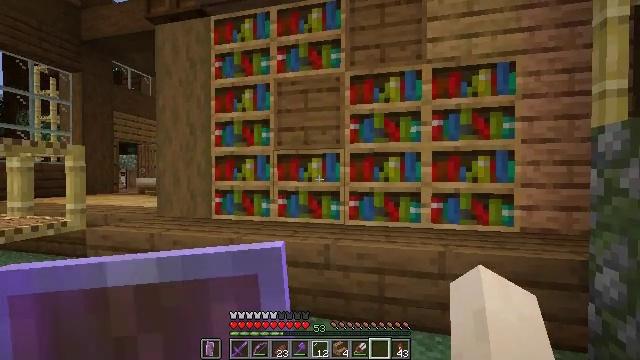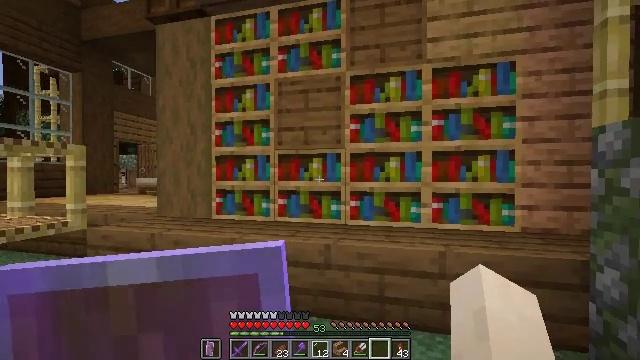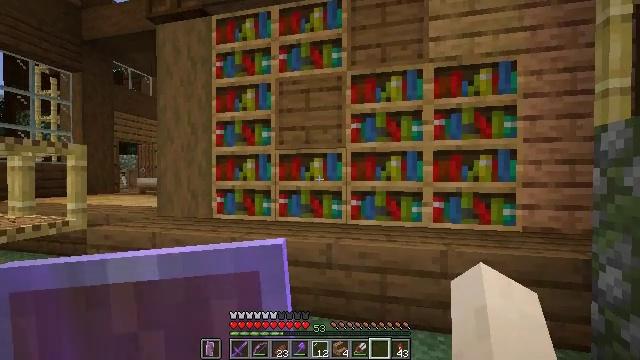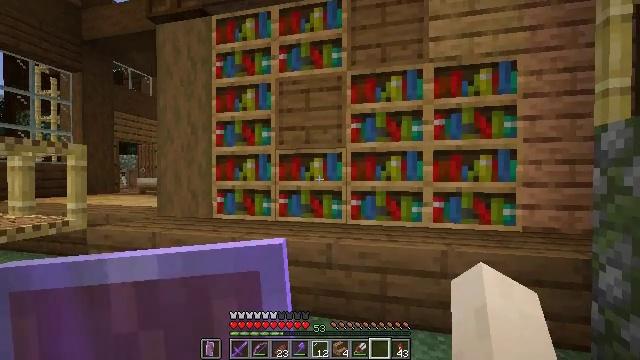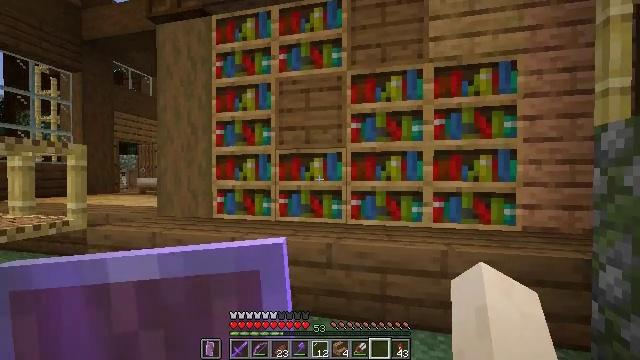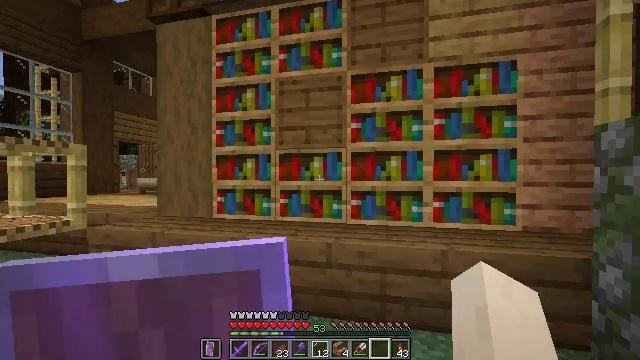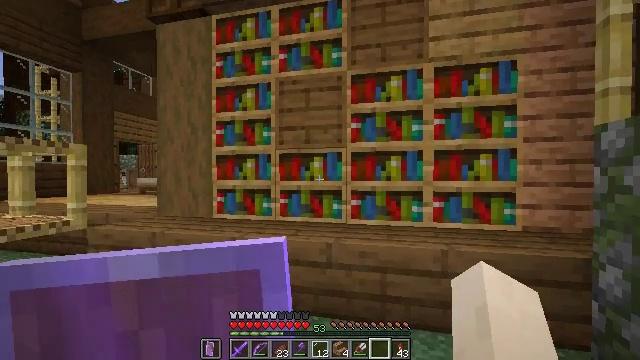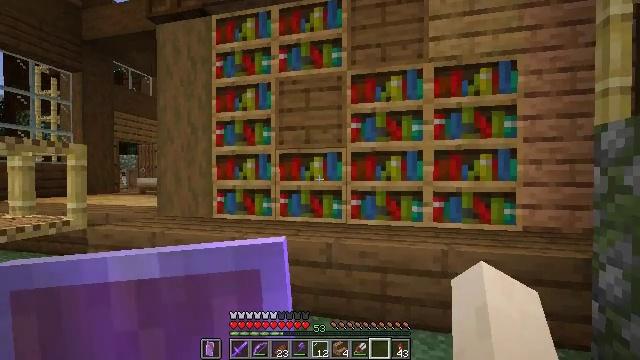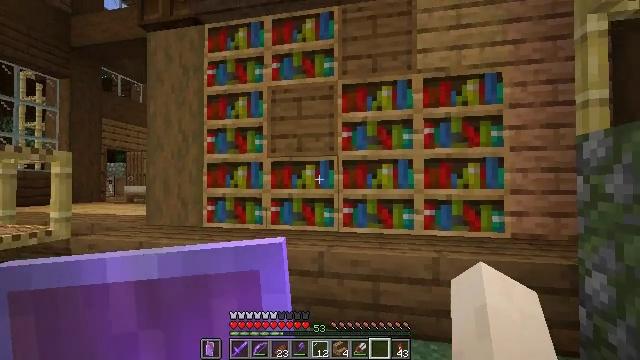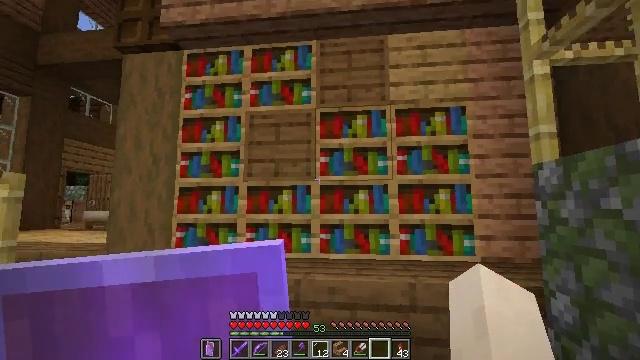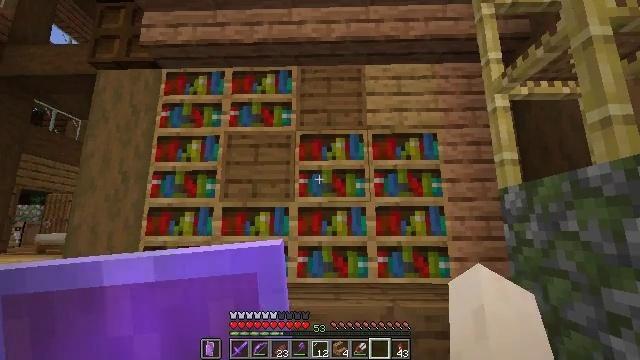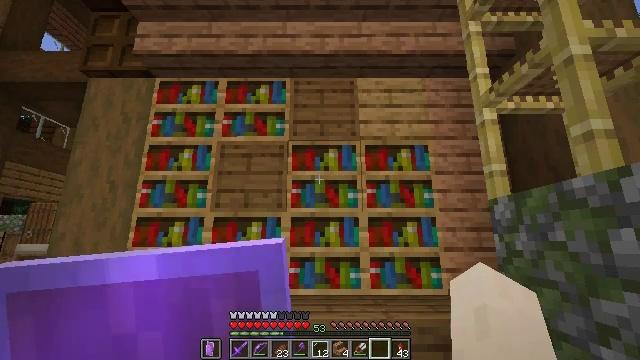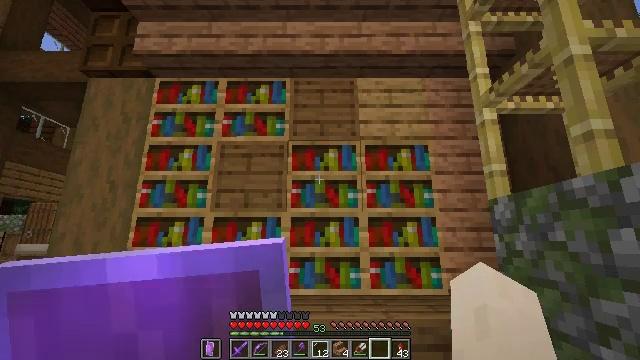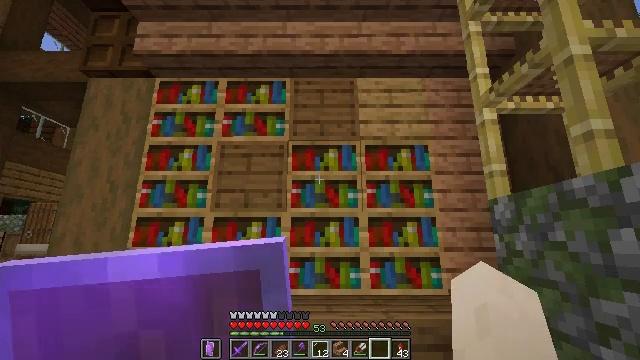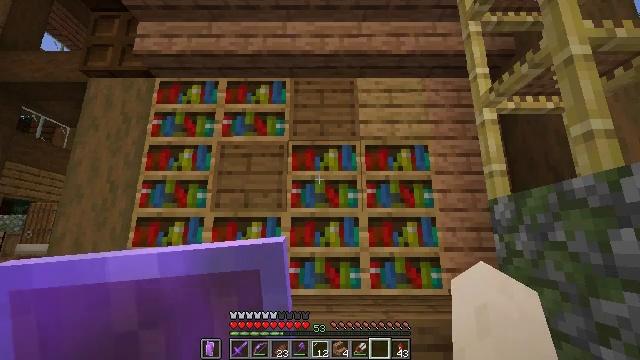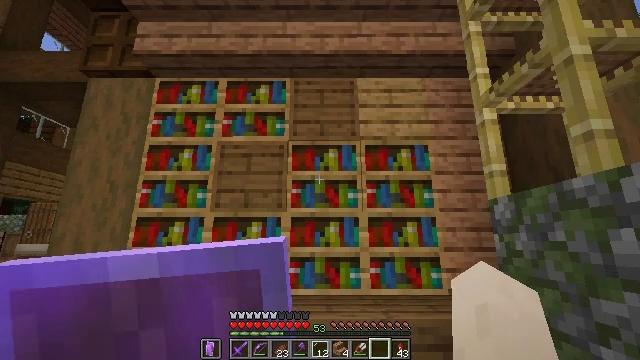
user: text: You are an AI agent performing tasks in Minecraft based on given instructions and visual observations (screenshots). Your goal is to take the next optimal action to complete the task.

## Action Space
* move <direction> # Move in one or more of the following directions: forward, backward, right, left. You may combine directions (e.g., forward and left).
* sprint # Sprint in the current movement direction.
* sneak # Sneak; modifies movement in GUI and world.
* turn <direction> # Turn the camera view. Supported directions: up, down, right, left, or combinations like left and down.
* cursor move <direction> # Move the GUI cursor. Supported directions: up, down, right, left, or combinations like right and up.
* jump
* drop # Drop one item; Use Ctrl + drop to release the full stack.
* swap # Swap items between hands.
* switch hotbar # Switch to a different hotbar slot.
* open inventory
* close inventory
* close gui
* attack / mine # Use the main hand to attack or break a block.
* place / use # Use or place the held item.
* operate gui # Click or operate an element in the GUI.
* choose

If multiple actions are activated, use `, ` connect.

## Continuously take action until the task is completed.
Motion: motion action
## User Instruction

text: Mine planks.
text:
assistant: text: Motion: no_op
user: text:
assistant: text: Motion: no_op
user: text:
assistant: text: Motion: no_op
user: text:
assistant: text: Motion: no_op
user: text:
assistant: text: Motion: no_op
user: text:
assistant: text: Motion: no_op
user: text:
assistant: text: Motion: no_op
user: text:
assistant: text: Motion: turn right and up
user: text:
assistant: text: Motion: turn right and up
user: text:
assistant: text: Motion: turn right and up
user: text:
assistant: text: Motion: turn right and up
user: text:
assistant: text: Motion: no_op
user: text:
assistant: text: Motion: no_op
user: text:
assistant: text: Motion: no_op
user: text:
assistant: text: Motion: no_op
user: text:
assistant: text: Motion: no_op
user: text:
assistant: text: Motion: no_op
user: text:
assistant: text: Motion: no_op
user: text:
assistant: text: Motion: no_op
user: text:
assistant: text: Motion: no_op
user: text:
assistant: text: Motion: no_op
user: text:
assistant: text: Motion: no_op
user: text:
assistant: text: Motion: no_op
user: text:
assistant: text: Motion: no_op
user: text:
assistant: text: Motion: no_op
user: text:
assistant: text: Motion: no_op
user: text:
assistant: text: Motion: no_op
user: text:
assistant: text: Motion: no_op
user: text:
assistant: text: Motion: no_op
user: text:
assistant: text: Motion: no_op